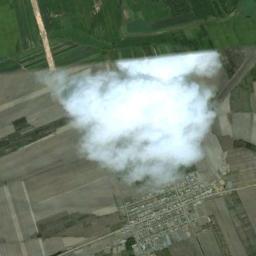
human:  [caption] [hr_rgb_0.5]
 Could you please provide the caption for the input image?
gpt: There is a little thin cloud above the brown farmland .

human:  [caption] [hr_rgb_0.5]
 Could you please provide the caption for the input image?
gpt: White clouds on khaki ground .

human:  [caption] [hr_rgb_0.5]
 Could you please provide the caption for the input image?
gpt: The white cloud is above some houses and farmland .

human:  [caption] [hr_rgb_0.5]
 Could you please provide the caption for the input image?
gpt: The cumulus clouds are located above the khaki farmland and a village is next to the farmland .

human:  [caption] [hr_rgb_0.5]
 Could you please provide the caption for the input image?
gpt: One piece of thick white cloud over some farmlands .